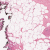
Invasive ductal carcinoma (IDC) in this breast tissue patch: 0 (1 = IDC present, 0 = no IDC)